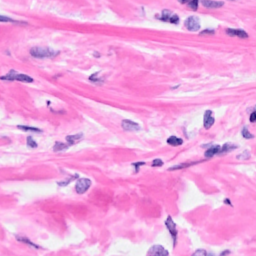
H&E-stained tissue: Breast